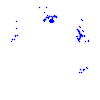
Particle: kaon